【题型】填空题　【知识点】立体几何　【难度】easy
如图，水平桌面上放置一个装有水的圆柱形玻璃水杯，$AB$为杯底直径，现以点$B$为支点将水杯倾斜，使$AB$所在直线与桌面所成的角为$\dfrac{\pi}{12}$，则此时圆柱母线与水面所在平面所成的角大小为\underline{\quad\quad}.

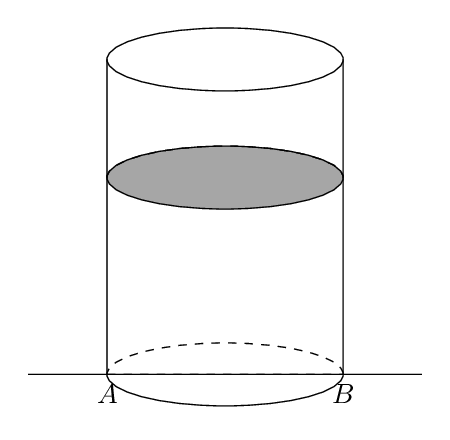
【解答】
\noindent 【提示】根据题意作出示意图即可得到答案.

\vspace{5pt}
\noindent 【答案】$\dfrac{5\pi}{12}$

\vspace{5pt}
\noindent 【解析】如图所示，由题意可知：$\angle ABC=\dfrac{\pi}{12}$，

\noindent 母线与水平面所成角为：$\angle EDB=\angle DBF=\dfrac{\pi}{2}-\dfrac{\pi}{12}=\dfrac{5\pi}{12}$，

\vspace{5pt}
\noindent 故答案为：$\dfrac{5\pi}{12}$

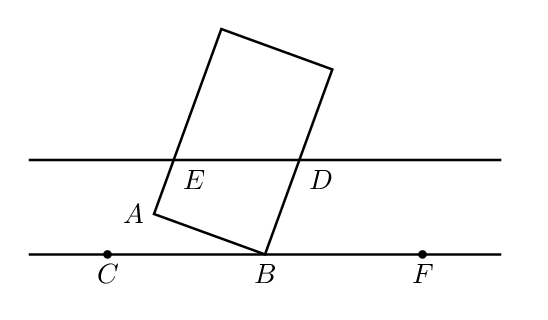